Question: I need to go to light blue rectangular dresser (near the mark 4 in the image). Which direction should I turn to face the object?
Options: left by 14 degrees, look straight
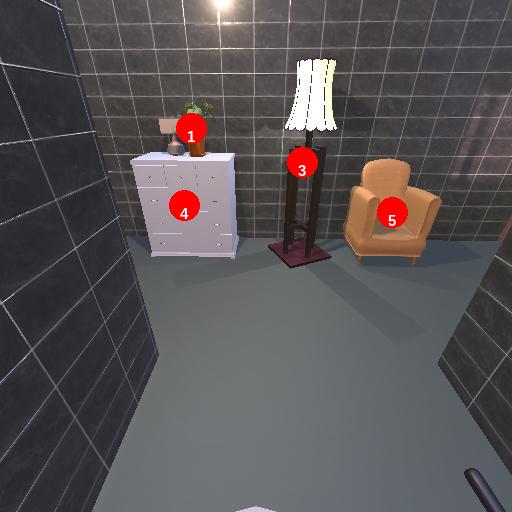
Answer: left by 14 degrees